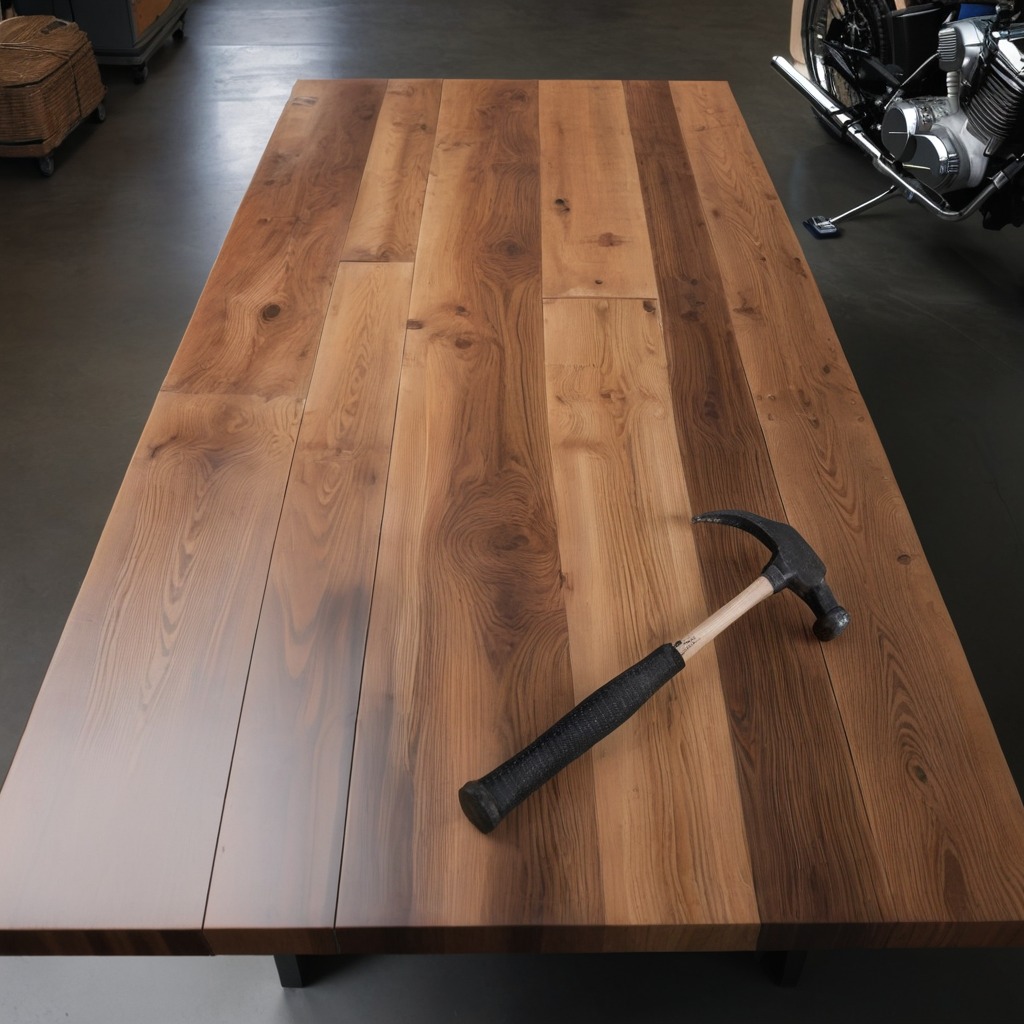
A hammer lies on the oil-spilled wooden table in a vintage motorcycle garage.